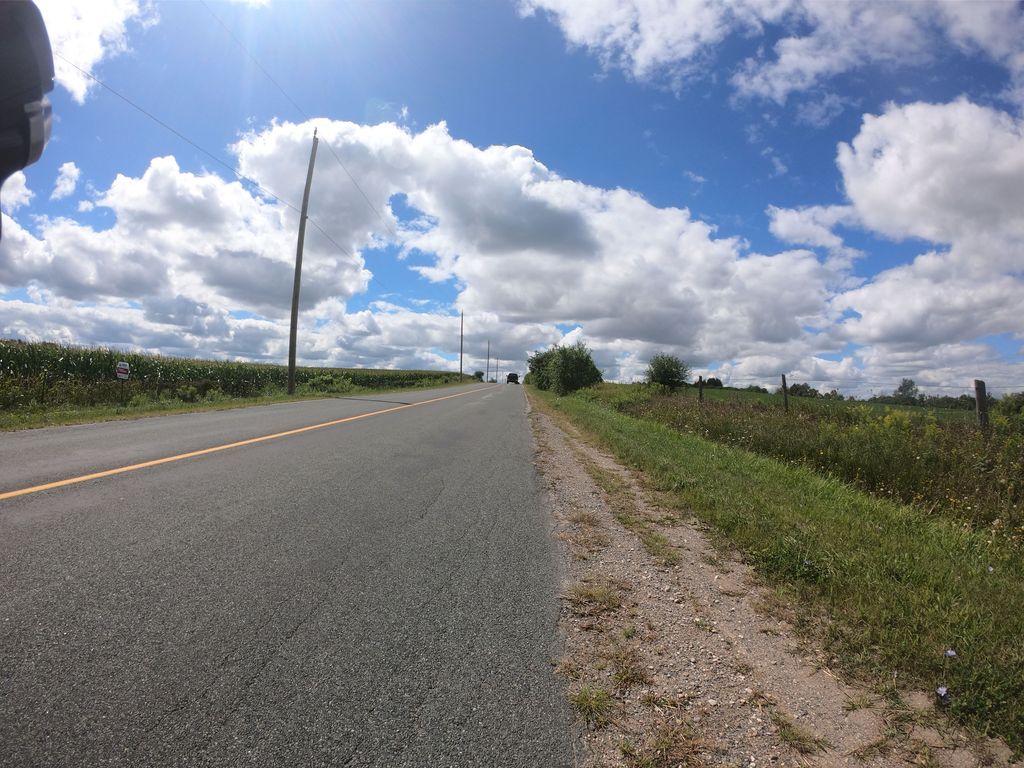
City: kitchener-waterloo